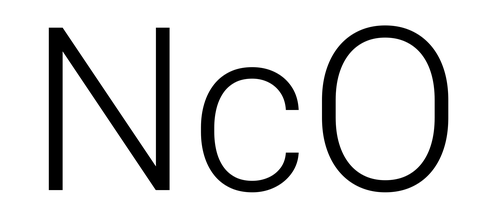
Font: Roboto_Light